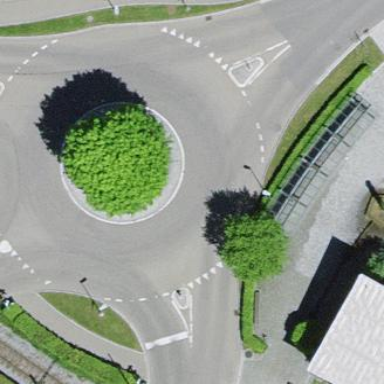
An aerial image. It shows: Residential road with asphalt surface leading to roundabout.